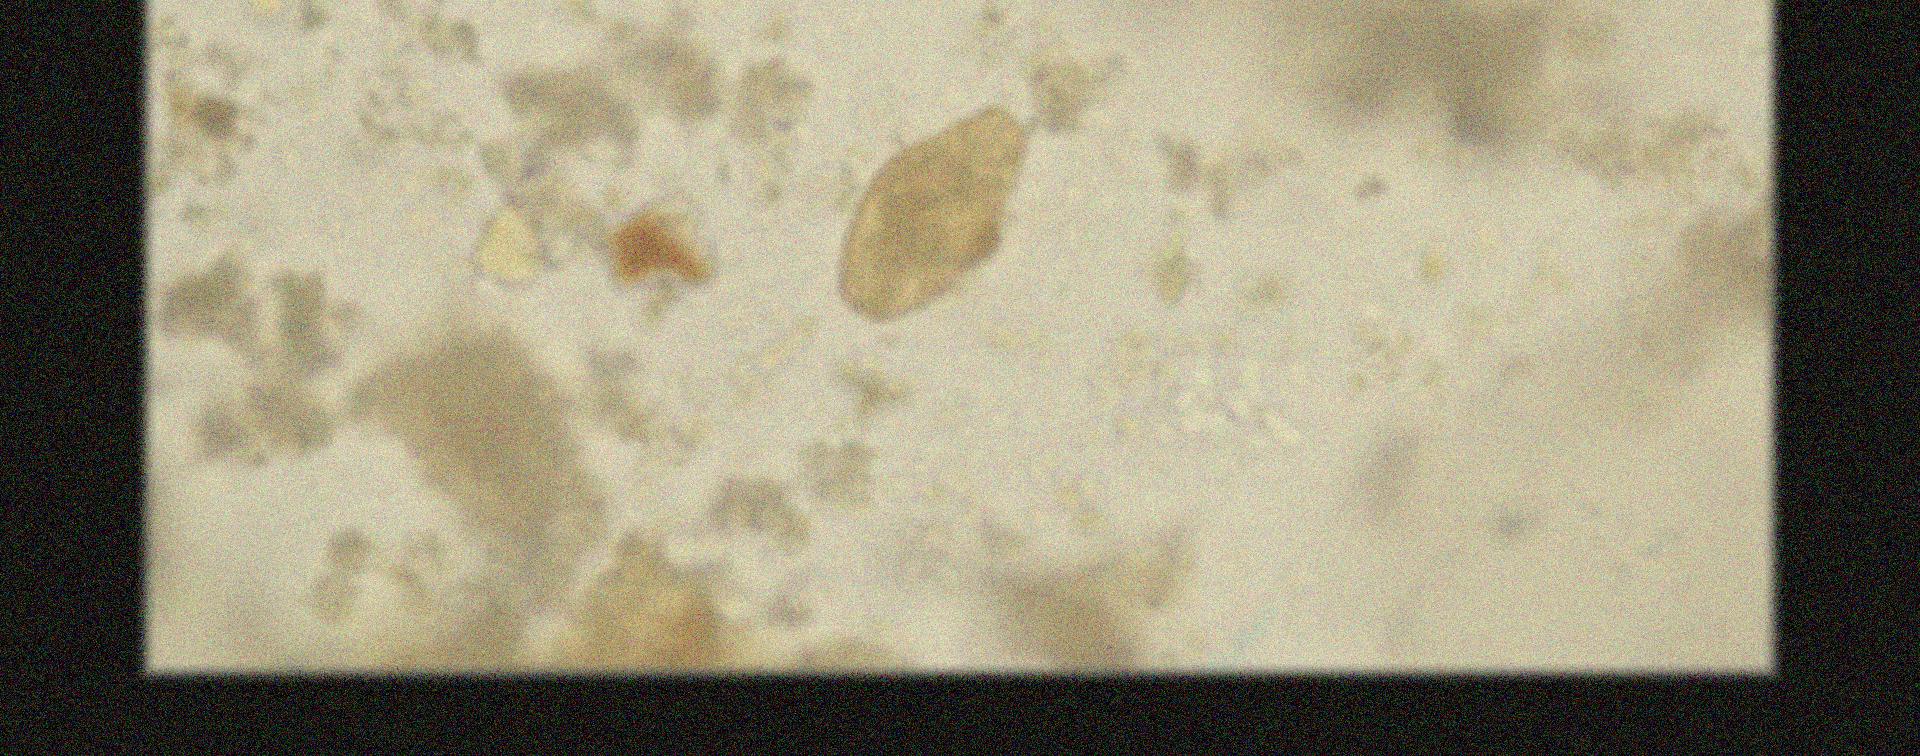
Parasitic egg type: Ascaris lumbricoides